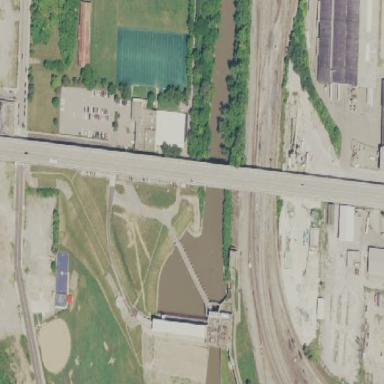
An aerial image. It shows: Man-made bridge.